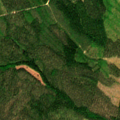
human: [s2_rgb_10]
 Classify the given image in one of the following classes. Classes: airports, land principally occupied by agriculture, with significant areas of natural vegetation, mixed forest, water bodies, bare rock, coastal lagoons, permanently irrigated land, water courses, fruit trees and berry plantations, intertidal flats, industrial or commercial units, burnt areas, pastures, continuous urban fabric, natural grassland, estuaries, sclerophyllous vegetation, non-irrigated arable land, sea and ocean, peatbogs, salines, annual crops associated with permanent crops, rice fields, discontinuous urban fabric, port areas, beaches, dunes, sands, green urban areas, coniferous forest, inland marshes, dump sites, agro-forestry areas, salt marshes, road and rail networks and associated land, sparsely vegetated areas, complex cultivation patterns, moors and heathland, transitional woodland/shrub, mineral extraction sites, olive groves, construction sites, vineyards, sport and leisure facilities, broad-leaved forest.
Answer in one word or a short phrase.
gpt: coniferous forest